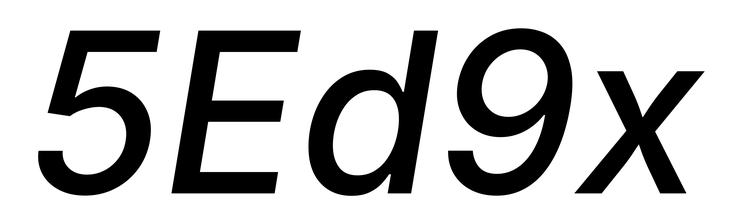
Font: Inter-Italic_Medium_Italic